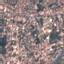
Land use / land cover: Residential